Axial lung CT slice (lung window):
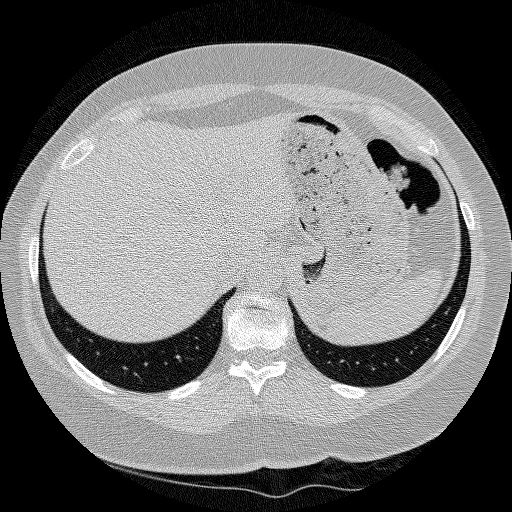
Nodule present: no